\textbf{变式7-1.} 将离心率相等的所有椭圆称为“一簇椭圆系”．已知椭圆$\boldsymbol{E:\dfrac{x^2}{2}+y^2=1}$的左、右顶点分别为$A,B$，上顶点为$D$．

\noindent (1) 若椭圆$\boldsymbol{F:\dfrac{x^2}{s}+\dfrac{y^2}{2}=1}$与椭圆$E$在“一簇椭圆系”中，求常数$s$的值；
\noindent (2) 设椭圆$\boldsymbol{G:\dfrac{x^2}{2}+y^2=\lambda(0<\lambda<1)}$，过$A$作斜率为$k_1$的直线$l_1$与椭圆$G$有且只有一个公共点，过$D$作斜率为$k_2$的直线$l_2$与椭圆$G$有且只有一个公共点，求当$\lambda$为何值时，$\boldsymbol{|k_1|+|k_2|}$取得最小值，并求其最小值；
\noindent (3) 若椭圆$\boldsymbol{H:\dfrac{x^2}{2}+\dfrac{y^2}{t}=1(t>2)}$与椭圆$E$在“一簇椭圆系”中，椭圆$H$上的任意一点记为$C(x_0,y_0)$，试判断$\boldsymbol{\triangle ABC}$的垂心$M$是否都在椭圆$E$上，并说明理由．

\vspace{0.2cm}
【解答】

\noindent \textbf{【答案】}
\noindent (1) $s = 4$ 或 $s = 1$；
\noindent (2) $\lambda = \frac{1}{2}, \sqrt{2}$
\noindent (3) 垂心 $M$ 在椭圆 $E$ 上，理由见解析

\vspace{1em}

\noindent \textbf{【分析】}
\noindent (1) 求得椭圆 $E$ 的离心率，分类讨论可求得 $s$；
\noindent (2) 可得直线 $l_1, l_2$ 的方程分别为 $y = k_1(x + \sqrt{2})$， $y = k_2x + 1$，分别与椭圆联立方程，利用判别式为 0，可得 $|k_1| = \frac{1}{\sqrt{2}} \cdot \sqrt{\frac{\lambda}{1 - \lambda}}$， $|k_2| = \frac{1}{\sqrt{2}} \cdot \sqrt{\frac{1 - \lambda}{\lambda}}$，进而可求 $|k_1| + |k_2|$ 取得最小值；
\noindent (3) 不妨设 $C(x_0, y_0)$ 为椭圆 $H$ 上的任意一点，此时 $\frac{x_0^2}{2} + \frac{y_0^2}{4} = 1$， $\triangle ABC$ 的垂心 $M$ 的坐标为 $(x_M, y_M)$，连接 $CM, AM$，可求得 $\frac{y_M}{x_M + \sqrt{2}} \cdot \frac{y_0}{x_0 - \sqrt{2}} = -1$，可得 $C(x_M, 2y_M)$，利用 $\frac{x_M^2}{2} + y_M^2 = 1$ 可得结论。

\vspace{1em}

\noindent \textbf{【详解】}
\noindent (1) 因为椭圆 $E$ 的离心率 $e = \frac{\sqrt{2}}{2}$，当 $s > 2$ 时， $\frac{\sqrt{s - 2}}{\sqrt{s}} = \frac{\sqrt{2}}{2}$，解得 $s = 4$；

\noindent 当 $0 < s < 2$ 时， $\frac{\sqrt{2 - s}}{\sqrt{2}} = \frac{\sqrt{2}}{2}$，解得 $s = 1$。则 $s = 4$ 或 $s = 1$；

\noindent (2) 易得 $A(-\sqrt{2}, 0), D(0, 1)$，所以直线 $l_1, l_2$ 的方程分别为 $y = k_1(x + \sqrt{2})$， $y = k_2x + 1$，

\noindent 联立 $\begin{cases} y = k_1(x + \sqrt{2}) \\ \frac{x^2}{2} + y^2 = \lambda \end{cases}$，消去 $y$ 并整理得 $(1 + 2k_1^2)x^2 + 4k_1x + 2 - 2\lambda = 0$，

\noindent 因为直线 $l_1$ 与椭圆 $G$ 相切，所以 $\Delta_1 = 0$，因为 $0 < \lambda < 1$，即 $|k_1| = \frac{1}{\sqrt{2}} \cdot \sqrt{\frac{\lambda}{1 - \lambda}}$，

\noindent 联立 $\begin{cases} y = k_2x + 1 \\ \frac{x^2}{2} + y^2 = \lambda \end{cases}$，消去 $y$ 并整理得 $(1 + 2k_2^2)x^2 + 4k_2x + 2 - 2\lambda = 0$，

\noindent 因为直线 $l_2$ 与椭圆 $G$ 相切，所以 $\Delta_2 = 0$，

\noindent 因为 $0 < \lambda < 1$，即 $|k_2| = \frac{1}{\sqrt{2}} \cdot \sqrt{\frac{1 - \lambda}{\lambda}}$，则 $|k_1k_2| = \frac{1}{2}$，

\noindent 所以 $|k_1| + |k_2| \ge 2\sqrt{|k_1k_2|} = \sqrt{2}$，当且仅当 $|k_1| = |k_2|$ 时，等号成立，此时 $\lambda = \frac{1}{2}$。

\noindent 故当 $\lambda = \frac{1}{2}$ 时， $|k_1| + |k_2|$ 取得最小值，最小值为 $\sqrt{2}$。

\noindent (3) 易知椭圆 $H: \frac{x^2}{2} + \frac{y^2}{4} = 1$

\noindent 不妨设 $C(x_0, y_0)$ 为椭圆 $H$ 上的任意一点，此时 $\frac{x_0^2}{2} + \frac{y_0^2}{4} = 1$，(1)

\noindent 不妨设 $\triangle ABC$ 的垂心 $M$ 的坐标为 $(x_M, y_M)$，连接 $CM, AM$，

\noindent 因为 $A(-\sqrt{2}, 0), B(\sqrt{2}, 0)$，又 $CM \perp AB$，所以 $x_M = x_0$，

\noindent 因为 $x_M = x_0 \neq \pm \sqrt{2}, AM \perp BC$，所以 $\frac{y_M}{x_M + \sqrt{2}} \cdot \frac{y_0}{x_0 - \sqrt{2}} = -1$，

\noindent 因为 $x_M = x_0$，所以 $x_0^2 = 2 - y_0y_M$，(2)，

\noindent 联立 (1) (2)，解得 $y_0 = 2y_M$，

\noindent 因为点 $C(x_M, 2y_M)$ 在椭圆上，所以 $\frac{x_M^2}{2} + y_M^2 = 1$。故 $\triangle ABC$ 的垂心 $M$ 在椭圆 $E$ 上。

\vspace{1em}

\noindent \textbf{【点睛】} 知识点睛：垂心是三角形三条高线的交点，通常有两种方法进行求解，其一是向量法，即两个互相垂直的向量的数量积为零；其二是利用直线的斜率公式，即两条互相垂直的直线的斜率之积为 $-1$。

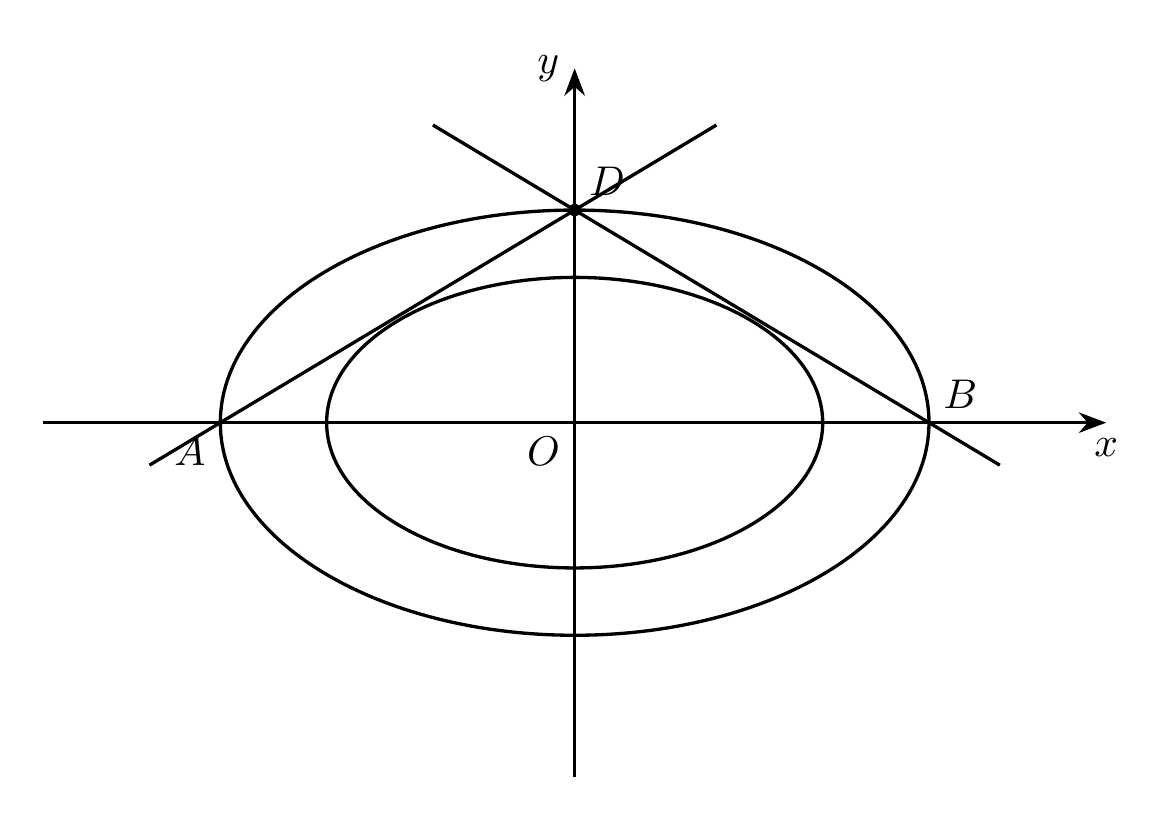
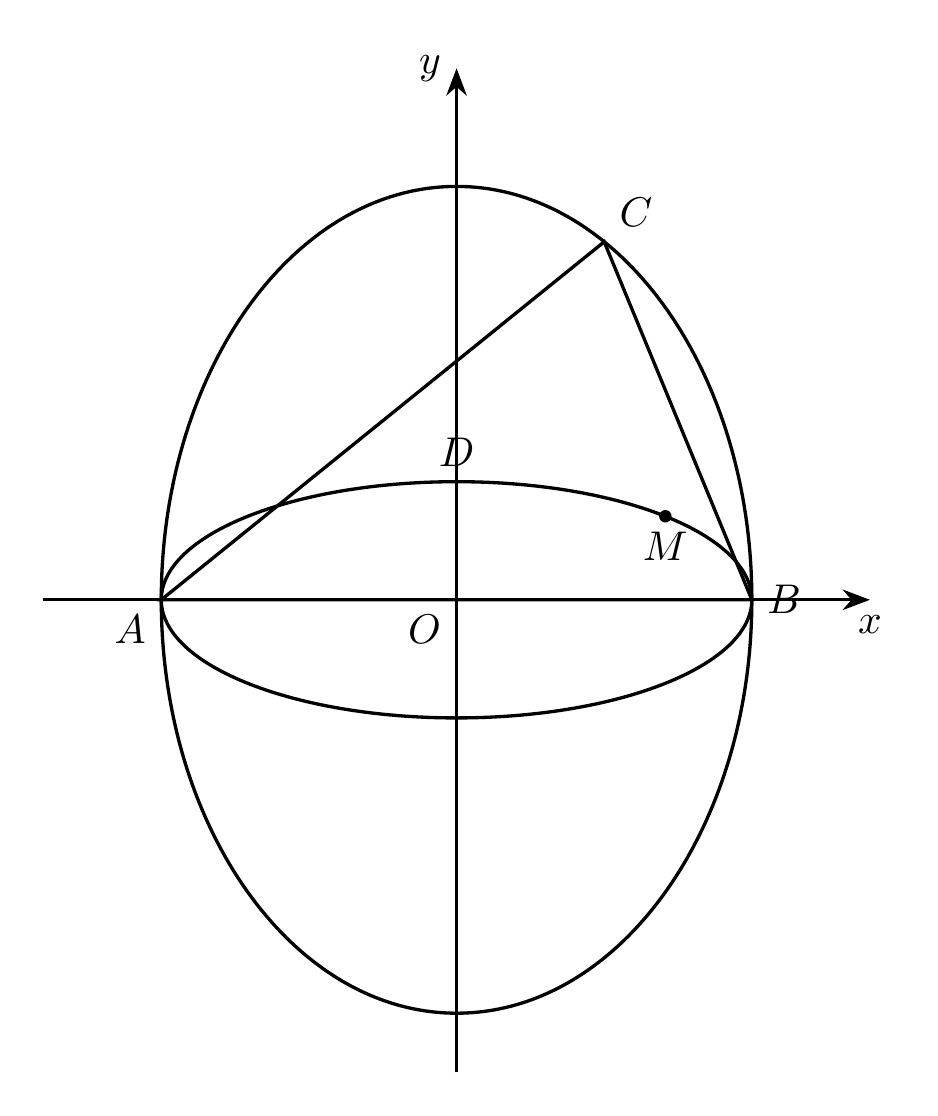